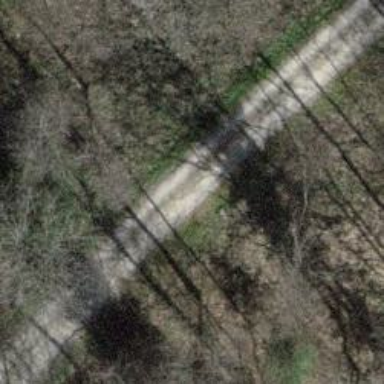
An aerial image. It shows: Gravel track used for forestry vehicles with grade 2 track type.